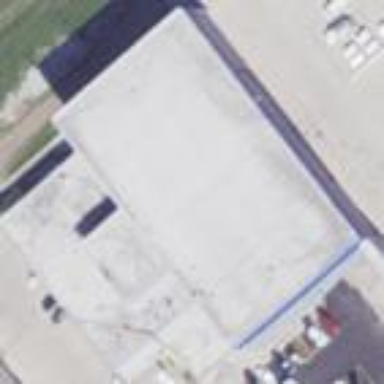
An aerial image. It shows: Hangar building located at airport.